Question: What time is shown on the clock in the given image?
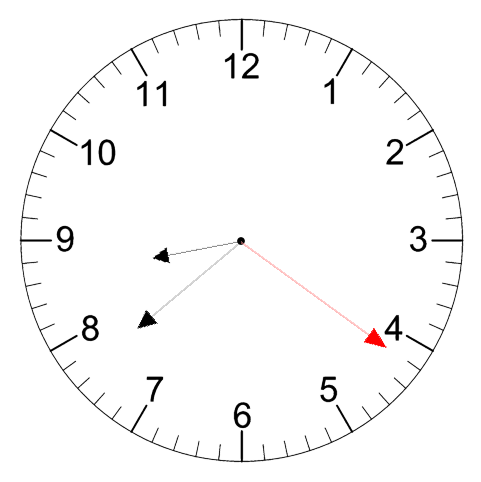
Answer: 08:38:21